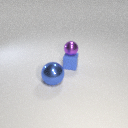
small purple metal sphere above small blue rubber cube